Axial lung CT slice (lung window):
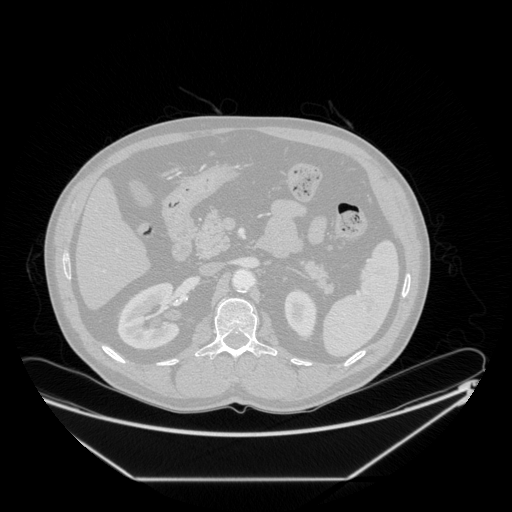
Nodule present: no